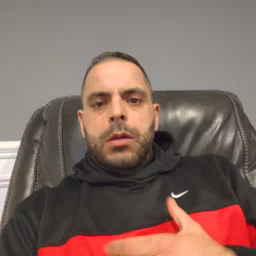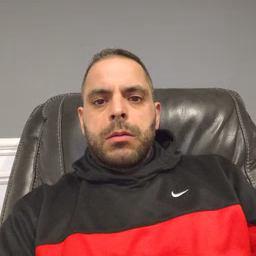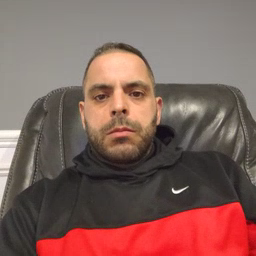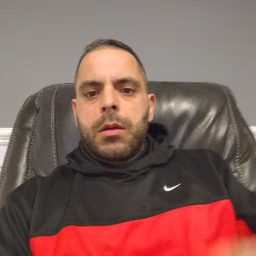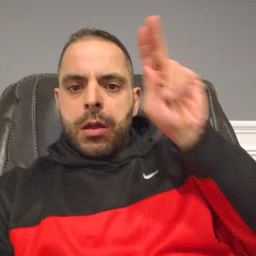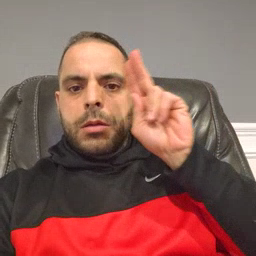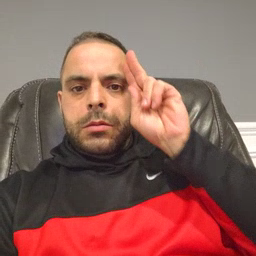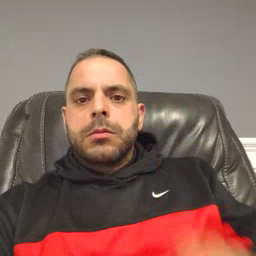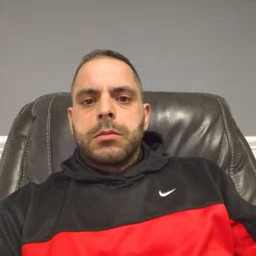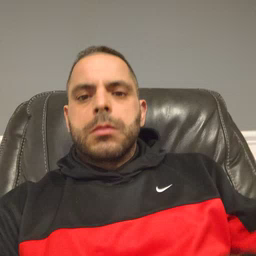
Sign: uncle